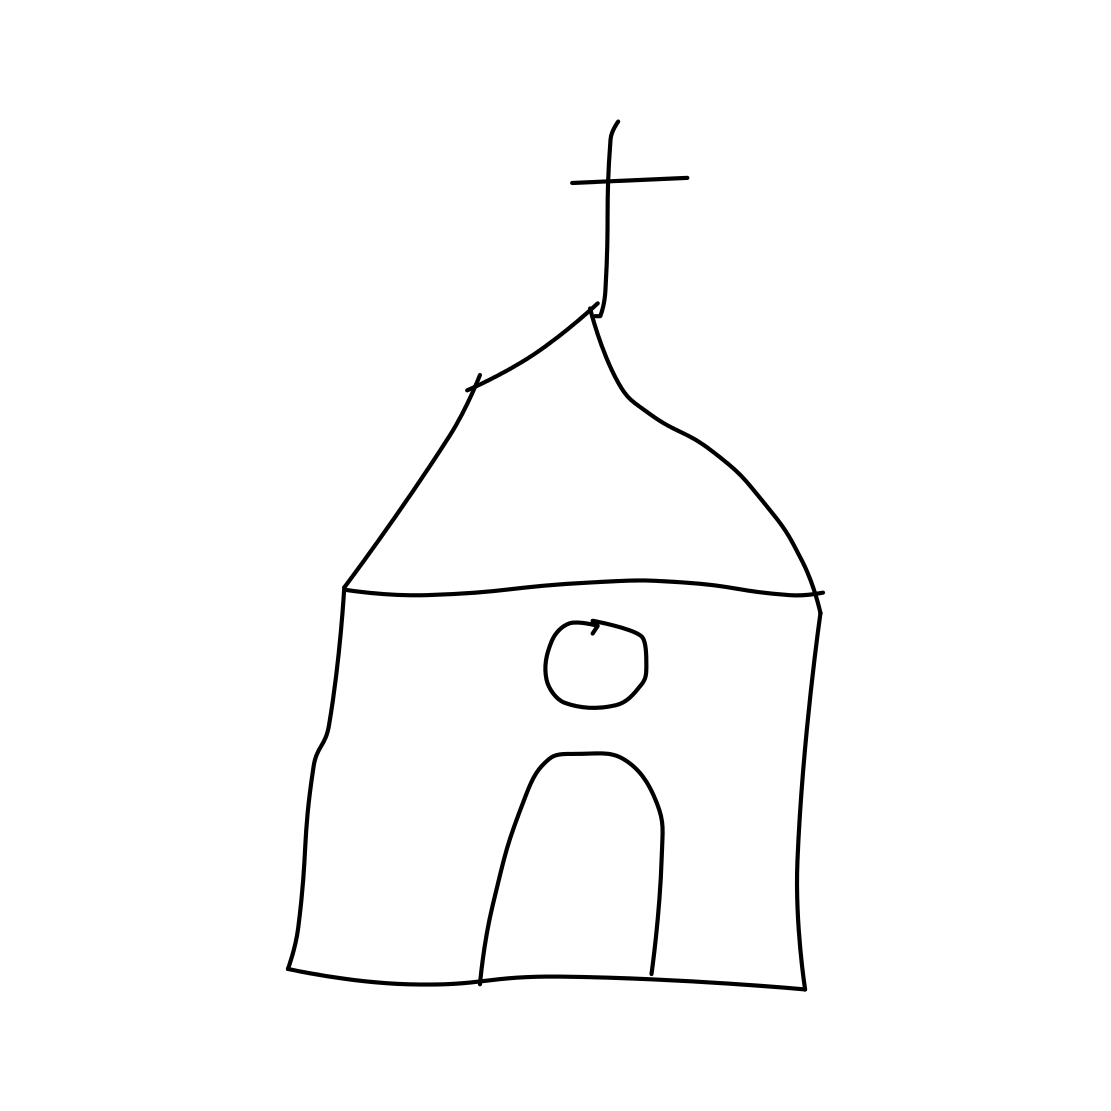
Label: church